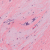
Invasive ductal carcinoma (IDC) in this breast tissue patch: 0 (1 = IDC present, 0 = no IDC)